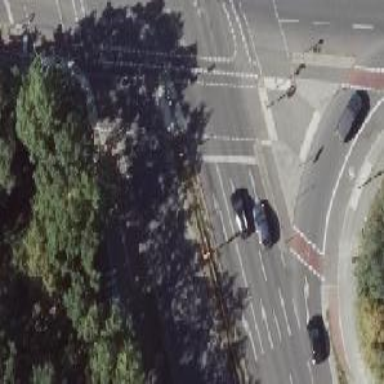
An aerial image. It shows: Road with traffic signals.